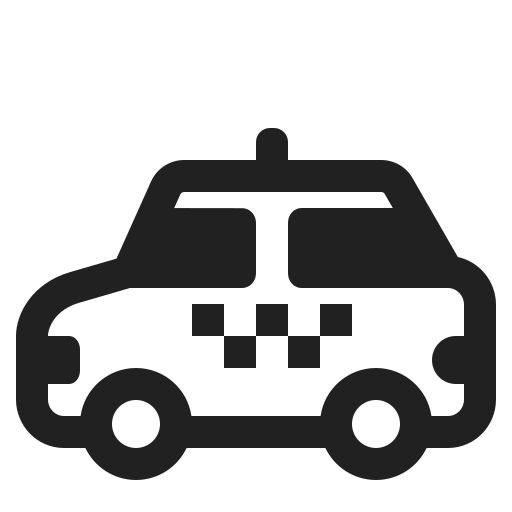
taxi high contrast